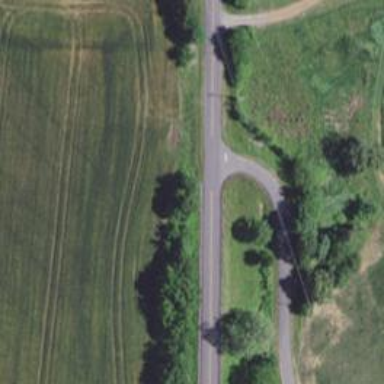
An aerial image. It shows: Tertiary road.